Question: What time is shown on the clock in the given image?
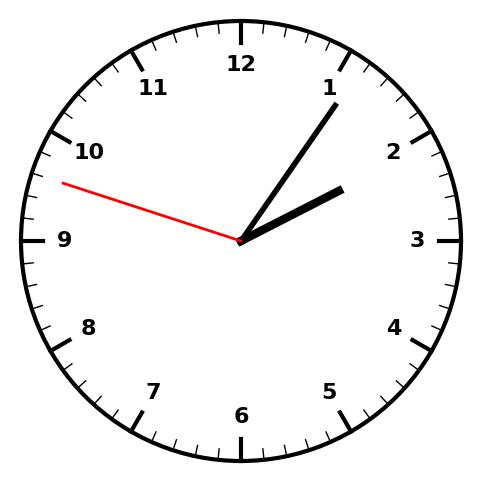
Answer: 02:05:48